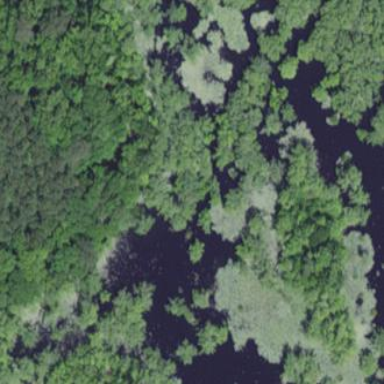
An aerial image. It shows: Swampy wetland area.